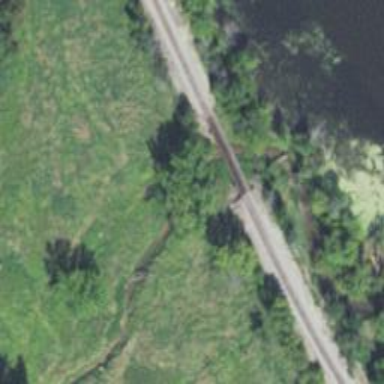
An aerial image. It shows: Bridge over railway line.